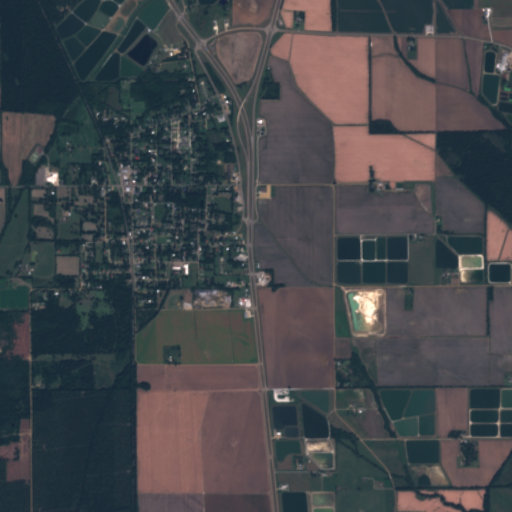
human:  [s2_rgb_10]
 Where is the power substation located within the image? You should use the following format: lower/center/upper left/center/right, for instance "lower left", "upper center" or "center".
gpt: The power substation is located in the upper right of the image.
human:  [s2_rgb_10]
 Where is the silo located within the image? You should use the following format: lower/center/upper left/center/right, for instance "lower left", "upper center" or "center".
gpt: The silo is located in the upper right of the image.
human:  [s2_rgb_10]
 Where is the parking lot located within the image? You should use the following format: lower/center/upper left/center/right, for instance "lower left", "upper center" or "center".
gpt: There is no parking lot in the image.